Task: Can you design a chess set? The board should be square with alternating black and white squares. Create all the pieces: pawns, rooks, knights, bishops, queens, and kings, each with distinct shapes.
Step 4069:
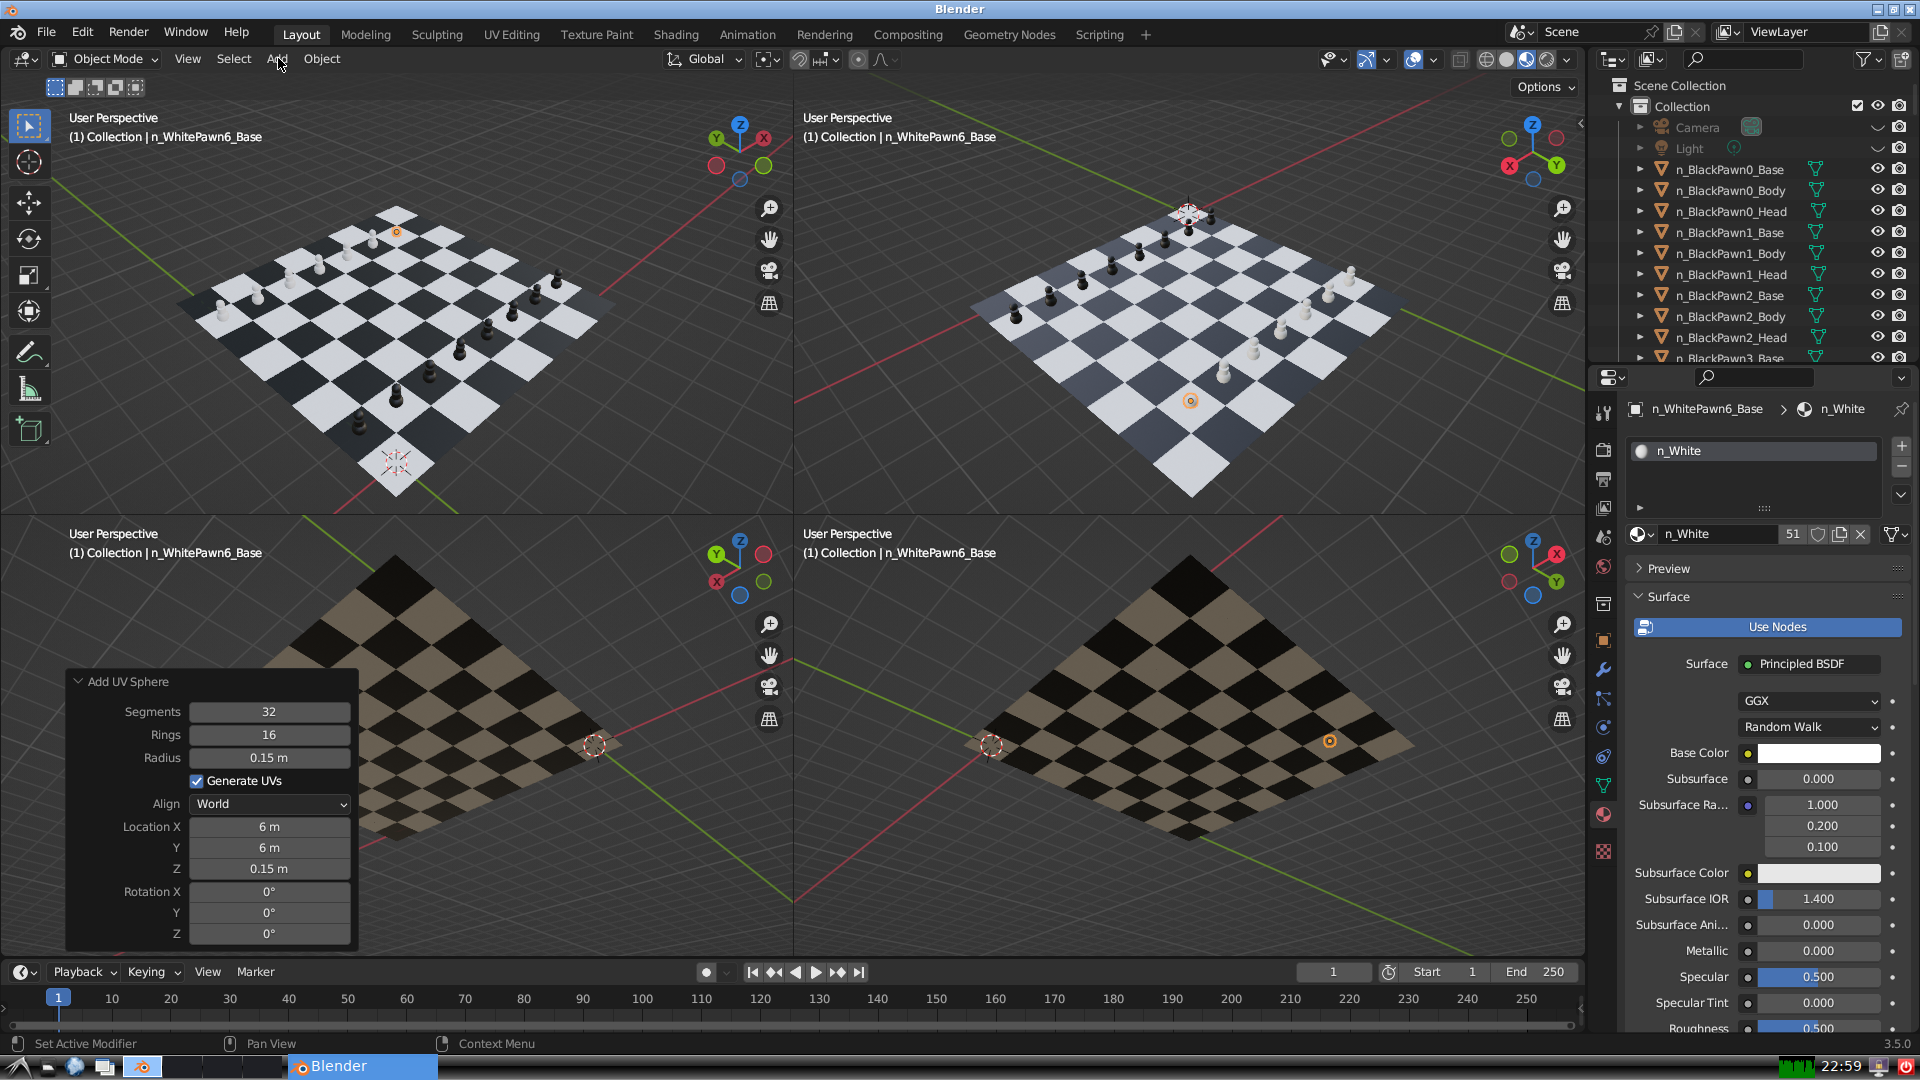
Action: click: no